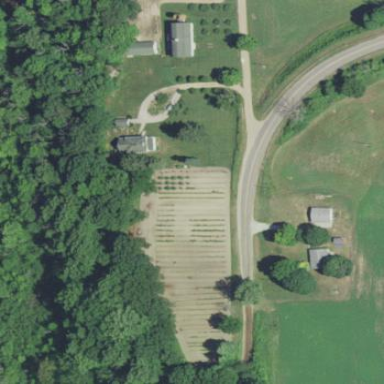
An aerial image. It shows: Plant nursery area.